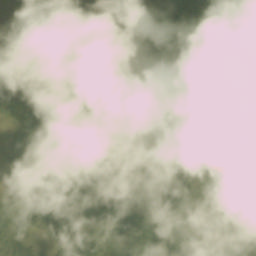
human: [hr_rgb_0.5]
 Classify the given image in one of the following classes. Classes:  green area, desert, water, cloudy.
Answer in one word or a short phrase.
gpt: cloudy